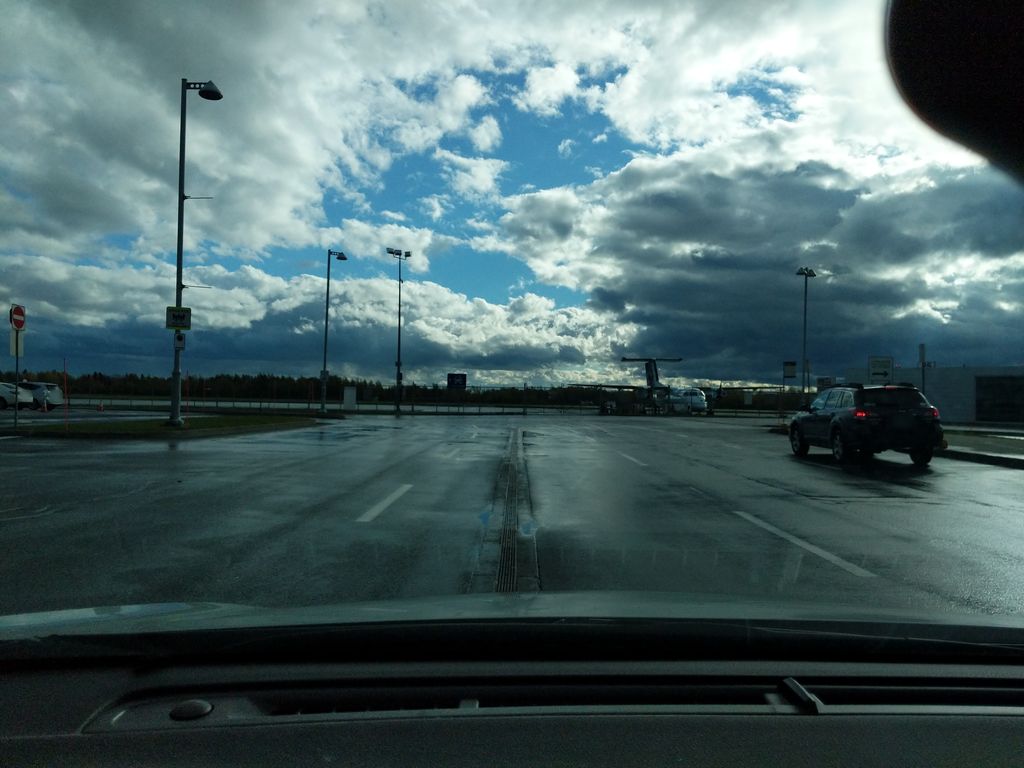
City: quebec_city